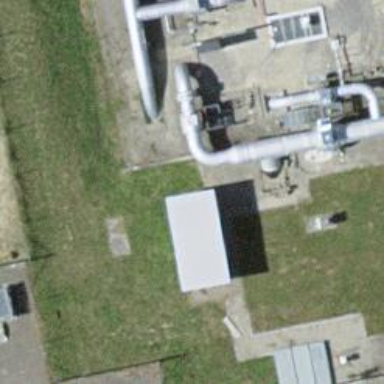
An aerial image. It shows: Pipeline structure.